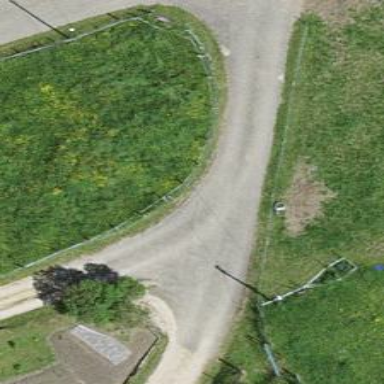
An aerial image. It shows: Well-maintained track road with grade 1 tracktype.